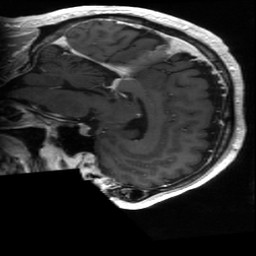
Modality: T1w
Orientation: sagittal
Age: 57
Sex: male
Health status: ill